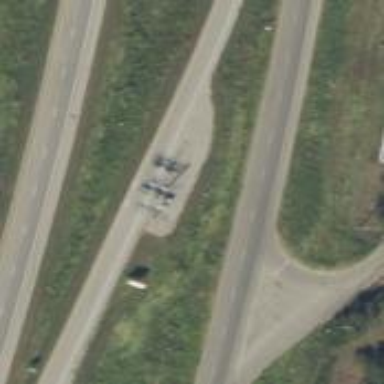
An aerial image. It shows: Toll gantry on the road.